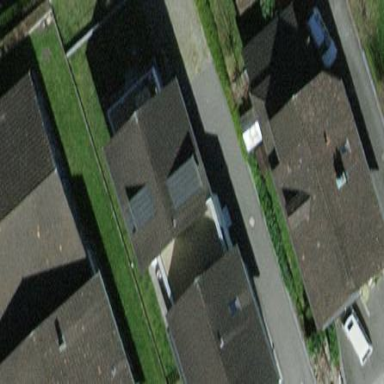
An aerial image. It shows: Semidetached house.